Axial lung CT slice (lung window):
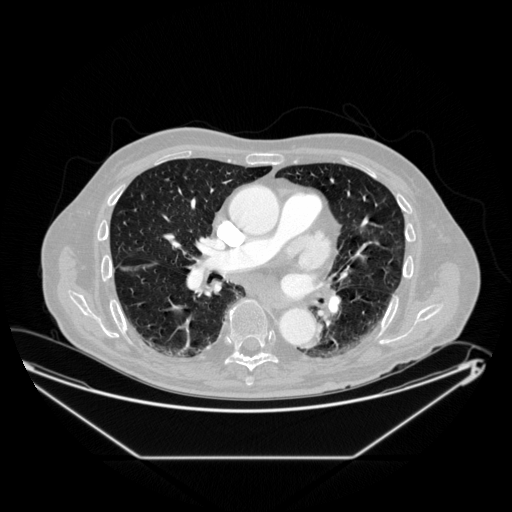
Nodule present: no